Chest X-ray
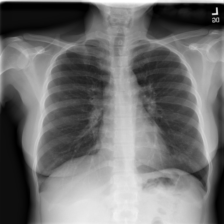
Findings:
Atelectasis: negative
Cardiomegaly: negative
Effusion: negative
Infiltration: negative
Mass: negative
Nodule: negative
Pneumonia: negative
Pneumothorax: negative
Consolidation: negative
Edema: negative
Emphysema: negative
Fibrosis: negative
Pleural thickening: negative
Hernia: negative